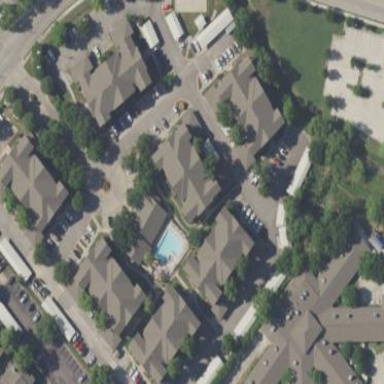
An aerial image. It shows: Residential area with apartments.